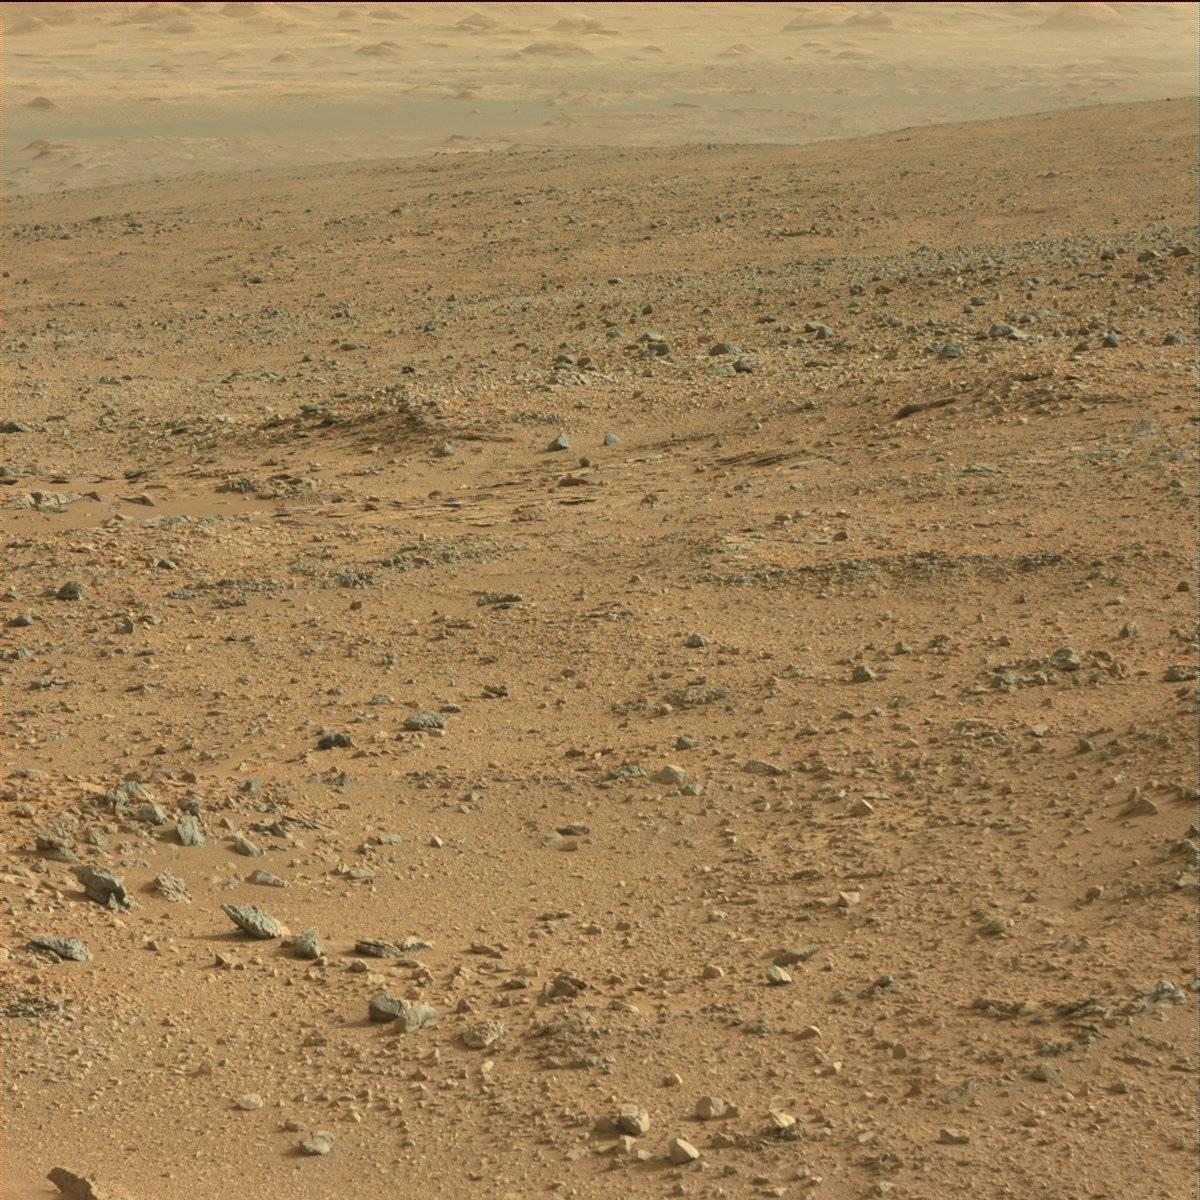
Terrain classes present: Bedrock, Ridge, Sand / Soil